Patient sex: M
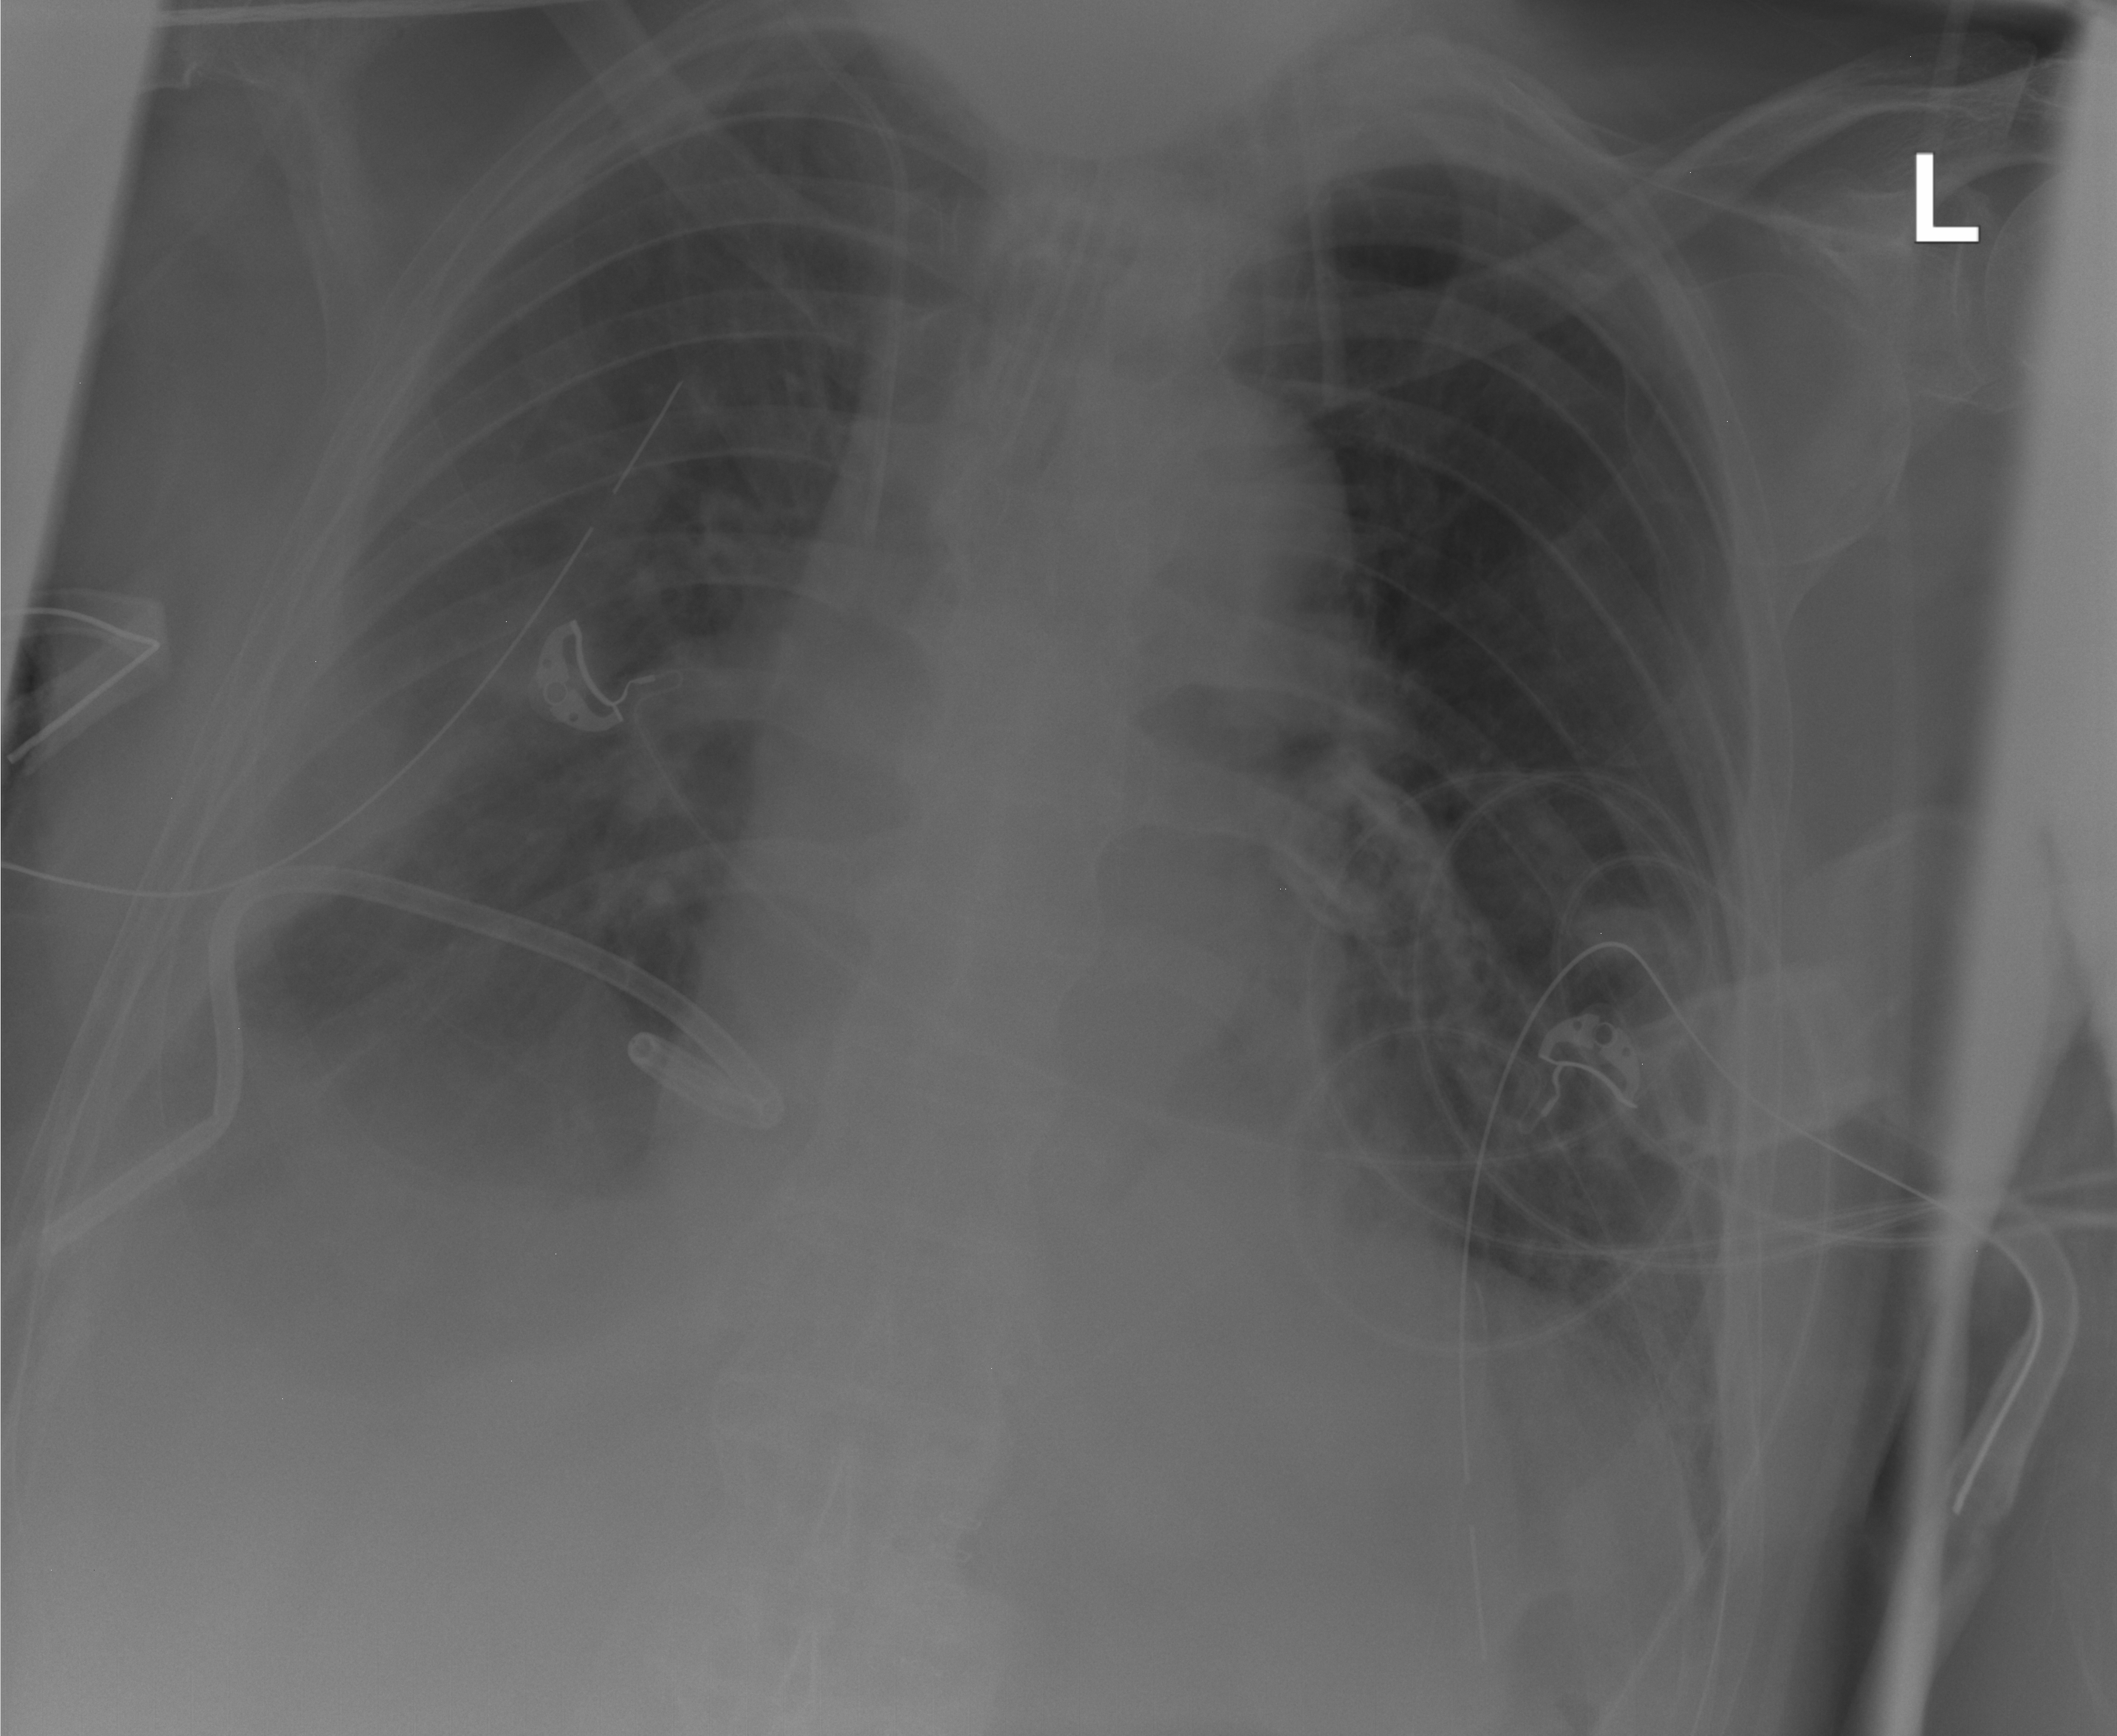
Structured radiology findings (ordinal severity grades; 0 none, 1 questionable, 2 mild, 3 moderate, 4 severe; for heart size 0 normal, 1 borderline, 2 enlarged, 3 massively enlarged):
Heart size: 2
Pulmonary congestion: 2
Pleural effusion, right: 2
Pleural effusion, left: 0
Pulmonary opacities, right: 0
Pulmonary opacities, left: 0
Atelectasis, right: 2
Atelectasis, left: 2